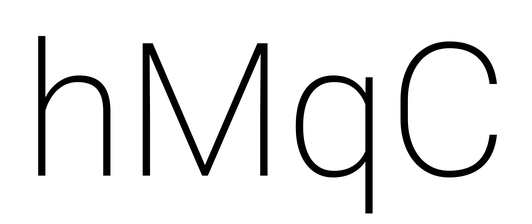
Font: Roboto_ExtraLight